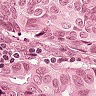
Metastatic tissue present: yes